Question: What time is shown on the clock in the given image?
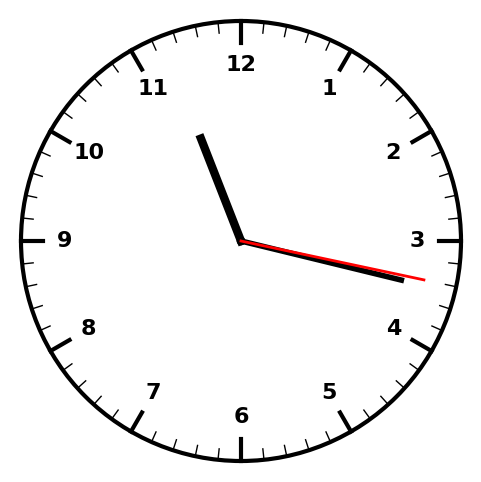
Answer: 11:17:17